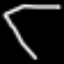
Label: diamond